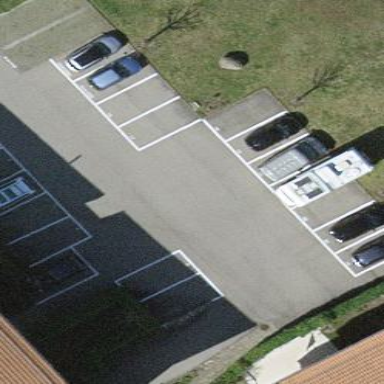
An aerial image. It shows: Parking area with surface.